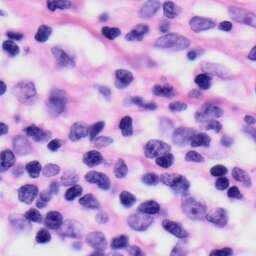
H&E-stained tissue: Skin